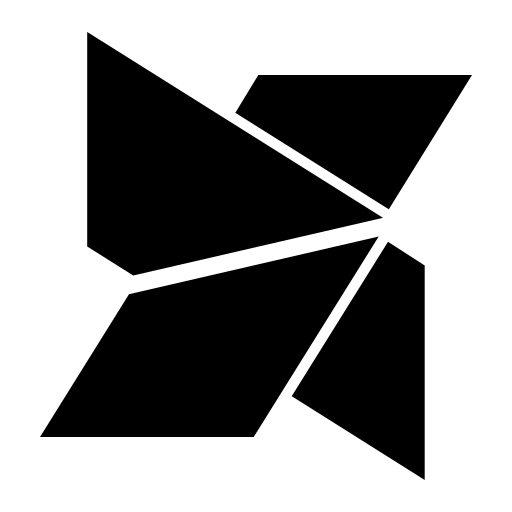
Tags: icon, FontAwesome, fa-icon, brand, modx